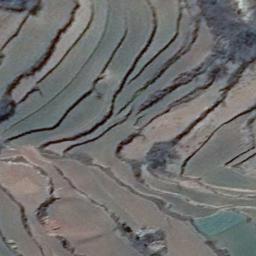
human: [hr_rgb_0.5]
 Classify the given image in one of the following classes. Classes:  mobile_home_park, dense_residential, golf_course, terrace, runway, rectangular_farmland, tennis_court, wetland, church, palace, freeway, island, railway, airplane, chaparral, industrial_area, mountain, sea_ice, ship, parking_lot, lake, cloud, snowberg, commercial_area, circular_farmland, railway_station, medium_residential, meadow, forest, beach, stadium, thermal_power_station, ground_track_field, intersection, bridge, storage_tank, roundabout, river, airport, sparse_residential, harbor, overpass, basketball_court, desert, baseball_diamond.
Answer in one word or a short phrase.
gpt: terrace